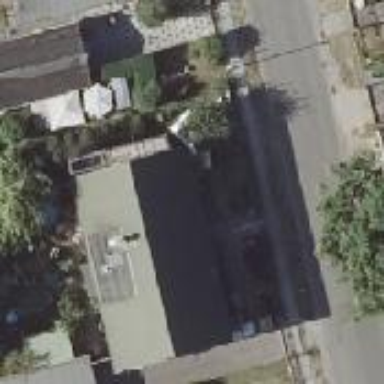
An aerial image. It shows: Detached building.